【题型】解答题　【知识点】解析几何　【难度】hard
已知双曲线 \(C\) 的中心在坐标原点，左焦点 \(F_1\) 与右焦点 \(F_2\) 都在 \(x\) 轴上，离心率为 \(3\)，过点 \(F_2\) 的动直线 \(l\) 与双曲线 \(C\) 交于点 \(A\)、\(B\)。设 \(\frac{|AF_2| \cdot |BF_2|}{|AB|^2} = \lambda\)。

(1) 求双曲线 \(C\) 的渐近线方程；

(2) 若点 \(A\)、\(B\) 都在双曲线 \(C\) 的右支上，求 \(\lambda\) 的最大值以及 \(\lambda\) 取最大值时 \(\angle AF_1B\) 的正切值；（关于求 \(\lambda\) 的最值，某学习小组提出了如下的思路可供参考：①利用基本不等式式求最值；②设 \(\frac{|AF_2|}{|AB|} = \mu\)，建立相应数量关系并利用它求最值；③设直线 \(l\) 的斜率为 \(k\)，建立相应数量关系并利用它求最值）。

(3) 若点 \(A\) 在双曲线 \(C\) 的左支上（点 \(A\) 不是该双曲线的顶点，且 \(\lambda = 1\)，求证：\(\triangle AF_1B\) 是等腰三角形，且 \(AB\) 边的长等于双曲线 \(C\) 的实轴长的 \(2\) 倍。
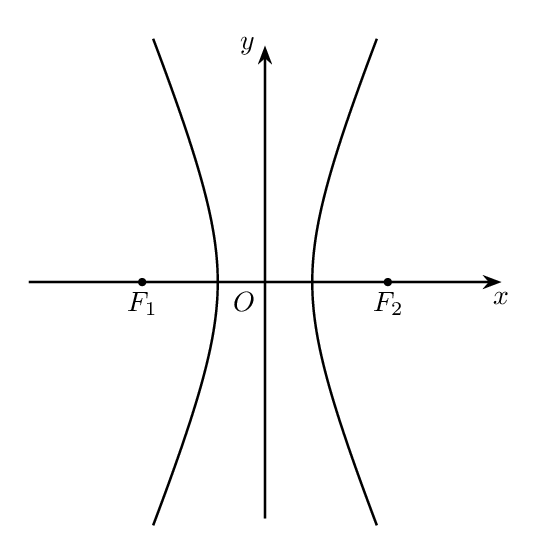
【解答】
【答案】(1) \(y = \pm 2\sqrt{2}x\)

(2) \(\lambda_{\max} = \frac{1}{4}\)，\(\tan \angle AF_1B = -\frac{24}{7}\)

(3) 证明见解析

【分析】（1）根据离心率求出 \(\frac{b}{a}\)，即可求出渐近线方程；

（2）方法1、设 \(|AF_2| = t_1\)，\(|BF_2| = t_2\)，则 \(\lambda = \frac{|AF_2| \cdot |BF_2|}{|AB|^2} = \frac{t_1t_2}{(t_1 + t_2)^2}\) 利用基本不等式求出 \(\lambda\) 的最大值；方法2、设 \(\frac{|AF_2|}{|AB|} = \mu\)，其中 \(0 < \mu < 1\)，则 \(\frac{|BF_2|}{|AB|} = 1 - \mu\)，求得 \(\lambda = \mu \times (1 - \mu)\)，当且仅当 \(\mu = \frac{1}{2}\) 时，\(\lambda\) 取得最大值；方法3、设直线 \(l\) 为 \(x = my + 3a\)，联立方程组得到 \(|AF_2| = \sqrt{1 + m^2}|y_1|\)，\(|BF_2| = \sqrt{1 + m^2}|y_2|\)，\(|AB|^2 = \left(\sqrt{1 + m^2}|y_1 - y_2|\right)^2\)，从而化简得到 \(\lambda = \frac{1 - 8m^2}{4m^2 + 4}\)，得到 \(\lambda\) 取得最大值，此时可得 \(|AF_1| = |BF_1|\)，则 \(l \perp x\) 轴且 \(\angle AF_1F_2 = \angle BF_1F_2\)，求出 \(|AF_1|\)，即可求出 \(\tan \angle AF_1F_2\)，再利用二倍角公式求出 \(\tan \angle AF_1B\)；

（3）设直线 \(l\) 的方程为 \(x = my + 3a\)，\(A(x_1,y_1)\)，\(B(x_2,y_2)\)，联立直线与双曲线方程，消元、列出韦达定理，依题意可得 \(|AF_2| \cdot |BF_2| = |AB|^2\)，即可求出 \(m^2\)，从而求出 \(|AB|\)，再根据双曲线的定义得到 \(|AF_1| = |BF_1|\)，即可得证。

【详解】（1）解：设双曲线方程为 \(\frac{x^2}{a^2} - \frac{y^2}{b^2} = 1\ (a,b > 0)\)，焦距为 \(2c\)，

由离心率 \(e = \frac{c}{a} = 3\)，所以 \(\frac{b}{a} = \sqrt{\left(\frac{c}{a}\right)^2 - 1} = 2\sqrt{2}\)，

所以双曲线 \(C\) 的渐近线方程为 \(y = \pm 2\sqrt{2}x\)。

（2）解：由（1）可得 \(c = 3a\)，\(b = 2\sqrt{2}a\)，所以双曲线 \(C\) 的方程为 \(\frac{x^2}{a^2} - \frac{y^2}{8a^2} = 1\)，

方法1、设 \(|AF_2| = t_1\)，\(|BF_2| = t_2\)，因为点 \(A,B\) 都在双曲线 \(C\) 的右支上，所以 \(|AB| = t_1 + t_2\)，

所以 \(\lambda = \frac{|AF_2| \cdot |BF_2|}{|AB|^2} = \frac{t_1t_2}{(t_1 + t_2)^2} \leq \frac{t_1t_2}{(2\sqrt{t_1 \cdot t_2})^2} = \frac{1}{4}\)，当且仅当 \(t_1 = t_2\) 时取等号，即 \(\lambda_{\max} = \frac{1}{4}\)；

当 \(\lambda = \frac{1}{4}\) 时 \(t_1 = t_2\)，所以 \(|AF_1| = 2a + t_1 = 2a + t_2 = |BF_1|\)，

所以 \(l \perp x\) 轴且 \(\angle AF_1F_2 = \angle BF_1F_2\)，

又由双曲线 \(C\) 的方程为 \(\frac{x^2}{a^2} - \frac{y^2}{8a^2} = 1\)，即 \(8x^2 - y^2 = 8a^2\)，

由 \(\begin{cases} x = 3a \\ 8x^2 - y^2 = 8a^2 \end{cases}\)，解得 \(y = \pm 8a\)，可知 \(|AF_2| = 8a\)，

因为 \(|F_1F_2| = 6a\)，所以 \(\tan \angle AF_1F_2 = \frac{|AF_2|}{|F_1F_2|} = \frac{8a}{6a} = \frac{4}{3}\)，

所以 \(\tan \angle AF_1B = \tan 2\angle AF_1F_2 = \frac{2\tan \angle AF_1F_2}{1 - \tan^2 \angle AF_1F_2} = -\frac{24}{7}\)。

方法2、因为点 \(A,B\) 都在双曲线 \(C\) 的右支上，

设 \(\frac{|AF_2|}{|AB|} = \mu\)，其中 \(0 < \mu < 1\)，则 \(\frac{|BF_2|}{|AB|} = 1 - \mu\)，

则 \(\lambda = \frac{|AF_2| \cdot |BF_2|}{|AB|^2} = \frac{|AF_2|}{|AB|} \cdot \frac{|BF_2|}{|AB|} = \mu \times (1 - \mu) = -\mu^2 + \mu = -\left(\mu - \frac{1}{2}\right)^2 + \frac{1}{4}\)，

当且仅当 \(\mu = \frac{1}{2}\) 时，\(\lambda\) 取得最大值，即 \(\lambda_{\max} = \frac{1}{4}\)；

当 \(\lambda = \frac{1}{4}\) 时 \(t_1 = t_2\)，所以 \(|AF_1| = 2a + t_1 = 2a + t_2 = |BF_1|\)，

所以 \(l \perp x\) 轴且 \(\angle AF_1F_2 = \angle BF_1F_2\)，

又由双曲线 \(C\) 的方程为 \(\frac{x^2}{a^2} - \frac{y^2}{8a^2} = 1\)，即 \(8x^2 - y^2 = 8a^2\)，

由 \(\begin{cases} x = 3a \\ 8x^2 - y^2 = 8a^2 \end{cases}\)，解得 \(y = \pm 8a\)，可知 \(|AF_2| = 8a\)，

因为 \(|F_1F_2| = 6a\)，所以 \(\tan \angle AF_1F_2 = \frac{|AF_2|}{|F_1F_2|} = \frac{8a}{6a} = \frac{4}{3}\)，

所以 \(\tan \angle AF_1B = \tan 2\angle AF_1F_2 = \frac{2\tan \angle AF_1F_2}{1 - \tan^2 \angle AF_1F_2} = -\frac{24}{7}\)。

方法3、设直线 \(l\) 的方程为 \(x = my + 3a\)，

联立方程组 \(\begin{cases} x = my + 3a \\ 8x^2 - y^2 = 8a^2 \end{cases}\)，整理得 \((8m^2 - 1)y^2 + 48may^2 + 64a^2 = 0\)，

设 \(A(x_1,y_1)\)，\(B(x_2,y_2)\)，可得 \(\Delta > 0\) 且 \(y_1 + y_2 = -\frac{48am}{8m^2 - 1}\)，\(y_1y_2 = \frac{64a^2}{8m^2 - 1}\)，

可得 \(|AF_2| = \sqrt{1 + m^2}|y_1|\)，\(|BF_2| = \sqrt{1 + m^2}|y_2|\)，\(|AB|^2 = \left(\sqrt{1 + m^2}|y_1 - y_2|\right)^2\)，

因为点 \(A,B\) 都在双曲线 \(C\) 的右支上，可得 \(y_1,y_2\) 异号，

所以 \(\frac{64a^2}{8m^2 - 1} < 0\)，解得 \(-\frac{\sqrt{2}}{4} < m < \frac{\sqrt{2}}{4}\)，

可得 \(\lambda = \frac{|AF_2| \cdot |BF_2|}{|AB|^2} = \frac{\sqrt{1 + m^2}|y_1| \cdot \sqrt{1 + m^2}|y_2|}{\left(\sqrt{1 + m^2}|y_1 - y_2|\right)^2} = \frac{-y_1y_2}{(y_1 - y_2)^2} = \frac{-\frac{64a^2}{8m^2 - 1}}{\left(-\frac{48am}{8m^2 - 1}\right)^2 - 4 \cdot \frac{64a^2}{8m^2 - 1}}\)，

整理得 \(\lambda = \frac{1 - 8m^2}{4m^2 + 4} = \frac{1}{4} \times \frac{1 - 8m^2}{m^2 + 1} = \frac{1}{4} \times \left(9 - \frac{8}{m^2 + 1}\right)\)，

当且仅当 \(m = 0\) 时，\(\lambda\) 取得最大值，最大值为 \(\lambda_{\max} = \frac{1}{4}\)；

当 \(\lambda = \frac{1}{4}\) 时 \(t_1 = t_2\)，所以 \(|AF_1| = 2a + t_1 = 2a + t_2 = |BF_1|\)，

所以 \(l \perp x\) 轴且 \(\angle AF_1F_2 = \angle BF_1F_2\)，

又由双曲线 \(C\) 的方程为 \(\frac{x^2}{a^2} - \frac{y^2}{8a^2} = 1\)，即 \(8x^2 - y^2 = 8a^2\)，

由 \(\begin{cases} x = 3a \\ 8x^2 - y^2 = 8a^2 \end{cases}\)，解得 \(y = \pm 8a\)，可知 \(|AF_2| = 8a\)，

因为 \(|F_1F_2| = 6a\)，所以 \(\tan \angle AF_1F_2 = \frac{|AF_2|}{|F_1F_2|} = \frac{8a}{6a} = \frac{4}{3}\)，

所以 \(\tan \angle AF_1B = \tan 2\angle AF_1F_2 = \frac{2\tan \angle AF_1F_2}{1 - \tan^2 \angle AF_1F_2} = -\frac{24}{7}\)。

（3）解：设直线 \(l\) 的方程为 \(x = my + 3a\)，

联立方程组 \(\begin{cases} x = my + 3a \\ 8x^2 - y^2 = 8a^2 \end{cases}\)，整理得 \((8m^2 - 1)y^2 + 48may^2 + 64a^2 = 0\)，

设 \(A(x_1,y_1)\)，\(B(x_2,y_2)\)，可得 \(\Delta > 0\) 且 \(y_1 + y_2 = -\frac{48am}{8m^2 - 1}\)，\(y_1y_2 = \frac{64a^2}{8m^2 - 1}\)，

由 \(\lambda = 1\)，可得 \(|AF_2| \cdot |BF_2| = |AB|^2\)，故 \(\sqrt{1 + m^2}|y_1| \cdot \sqrt{1 + m^2}|y_2| = \left(\sqrt{1 + m^2}|y_1 - y_2|\right)^2\)，

又因为 \(y_1,y_2\) 同号，所以 \(y_1y_2 = (y_1 - y_2)^2\)，即 \(5y_1y_2 = (y_1 + y_2)^2\)，

所以 \(5 \times \frac{64a^2}{8m^2 - 1} = \left(-\frac{48am}{8m^2 - 1}\right)^2\)，解得 \(m^2 = \frac{5}{4}\)，

此时直线 \(l\) 的斜率的绝对值为 \(\frac{2}{\sqrt{5}} < 2\sqrt{2}\)，可知直线 \(l\) 与双曲线的两支都相交，

因为 \(y_1y_2 = \frac{64a^2}{8m^2 - 1} = \frac{64a^2}{9}\)，所以 \(|AB|^2 = |AF_2| \cdot |BF_2| = (1 + m^2)y_1y_2 = \frac{9}{4} \times \frac{64a^2}{9} = 16a^2\)，

则 \(|AB| = 4a\)，它等于双曲线实轴长的 \(2\) 倍，

此时 \(|AF_1| = |AF_2| - 2a = |BF_2| + 4a - 2a = |BF_2| + 2a = |BF_1|\)，

所以 \(\triangle AF_1B\) 是等腰三角形。

【点睛】

方法点睛：利用韦达定理法解决直线与圆锥曲线相交问题的基本步骤如下：

(1) 设直线方程，设交点坐标为 \((x_1, y_1)\)，\((x_2, y_2)\)；

(2) 联立直线与圆锥曲线的方程，得到关于 \(x\)（或 \(y\)）的一元二次方程，必要时计算判别式 \(\Delta\)；

(3) 利用一元二次方程根与系数的关系，列出韦达定理；

(4) 将所求问题或题中的关系转化为 \(x_1 + x_2\) 和 \(x_1x_2\)（或 \(y_1 + y_2\) 和 \(y_1y_2\)）的形式；

(5) 代入韦达定理，列出方程进行求解。
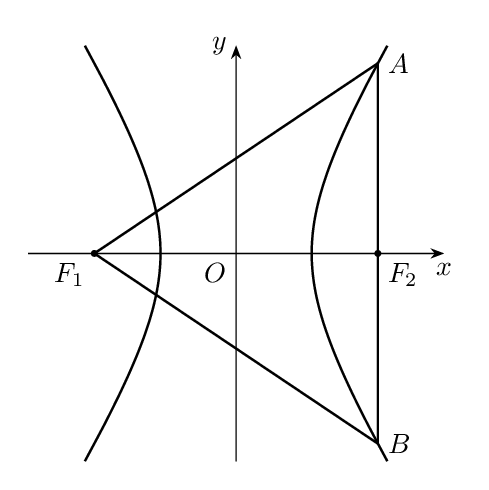
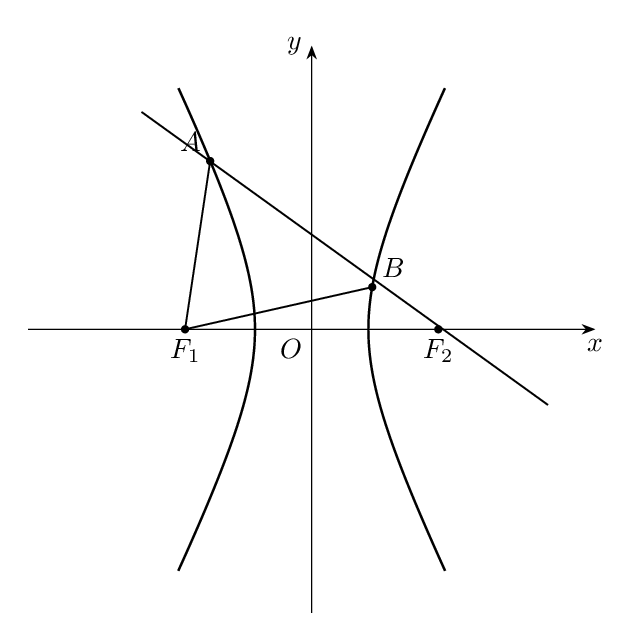